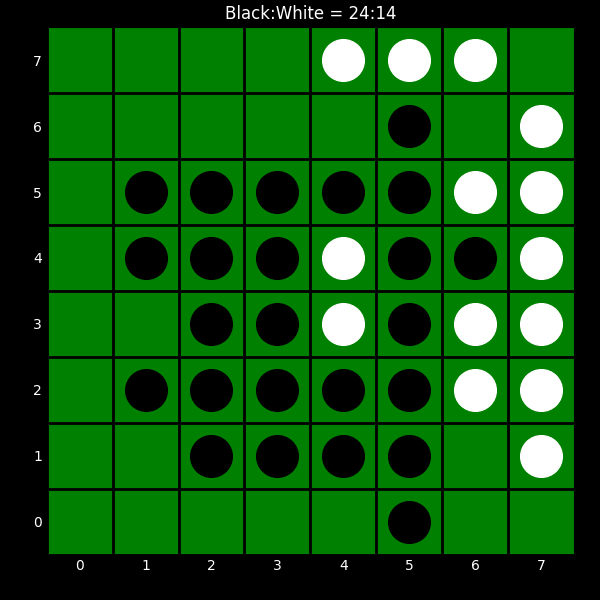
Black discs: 24
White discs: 14